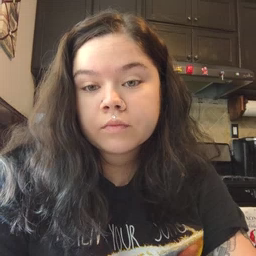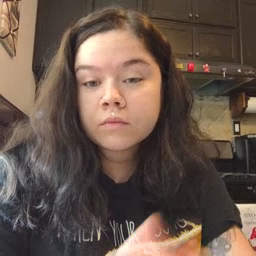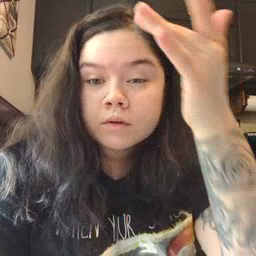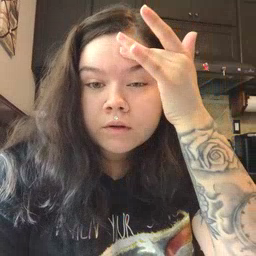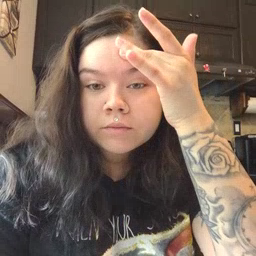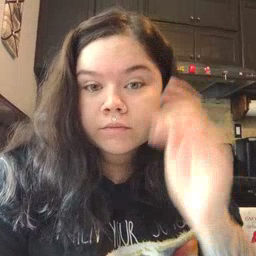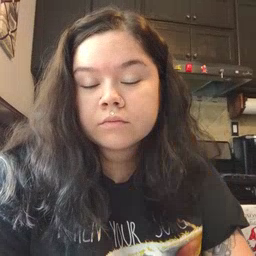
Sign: sick